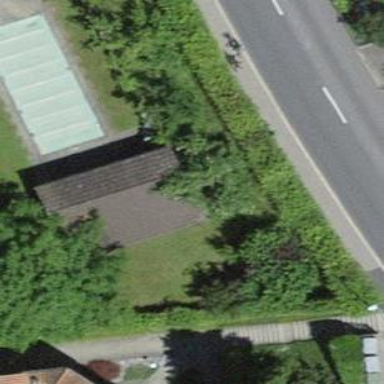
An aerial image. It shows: Shed.